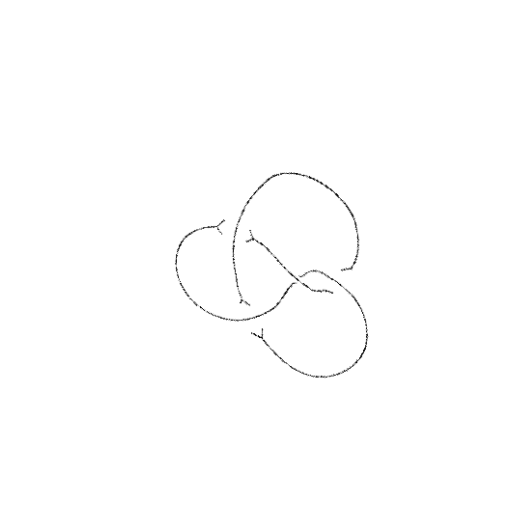
Crossing number: 4